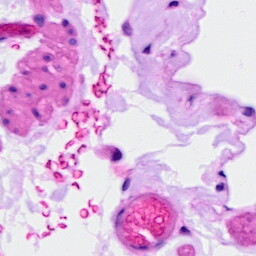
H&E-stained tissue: Ovarian